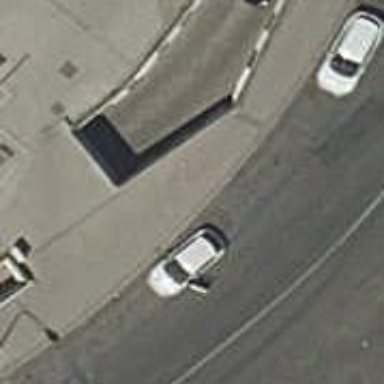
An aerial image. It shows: Parking entrance.